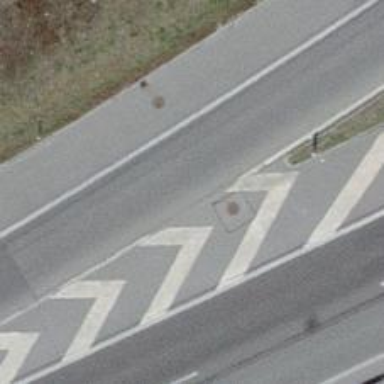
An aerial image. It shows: Asphalt motorway link.